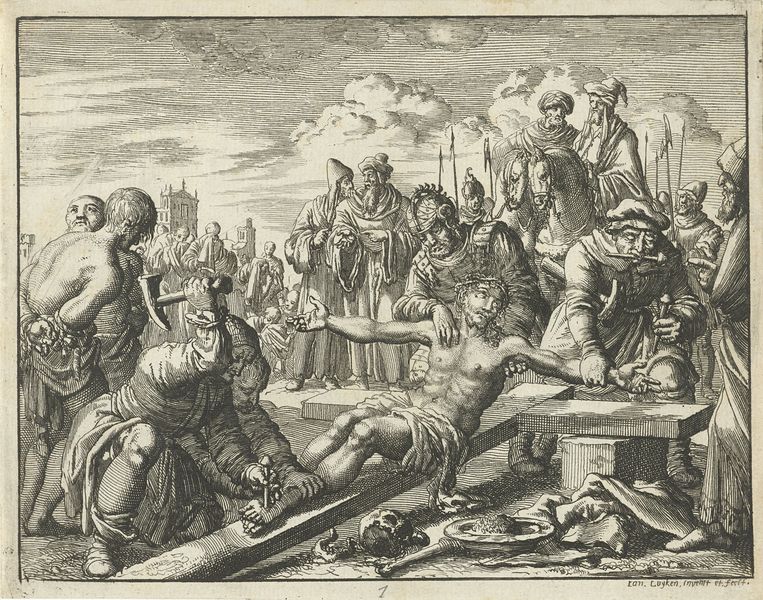
Titel: Kruisiging van Christus
Künstler: Jan Luyken
Standort: Amsterdam
Institution: Rijksmuseum
Schlagwörter: crowd, men, people, soldiers, print, clouds, death, drawing, castle, sketch, cross, crucifixion, scene, jesus, christ, christian, bible, hammer, new testament, soilders, bones, nail, crucify, easter, crucification, prisoners, symbols, nails, skulls, solider, nailing, hammar, mails, rabbis